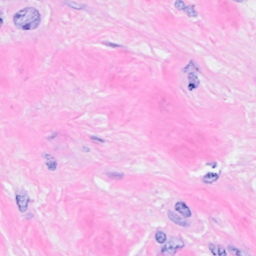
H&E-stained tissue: Breast